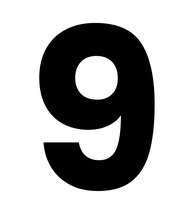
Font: Poppins-Bold